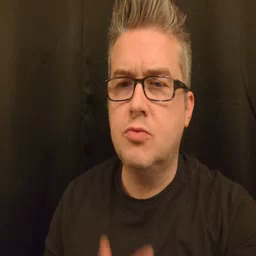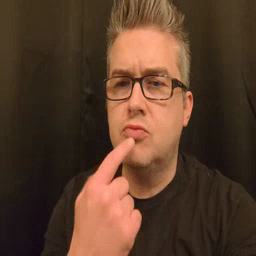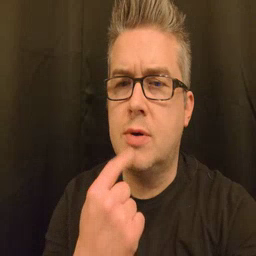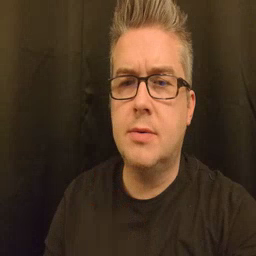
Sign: red